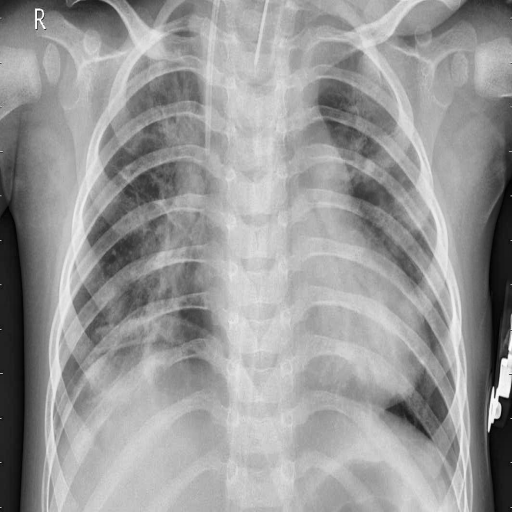
Finding: PNEUMONIA